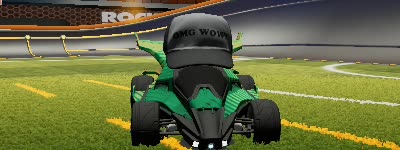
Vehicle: aftershock